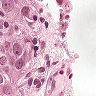
Metastatic tissue present: yes